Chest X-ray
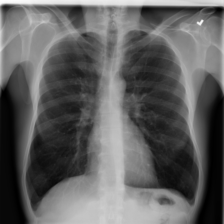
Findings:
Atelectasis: negative
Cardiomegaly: negative
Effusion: negative
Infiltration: negative
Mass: negative
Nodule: negative
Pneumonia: negative
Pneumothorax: negative
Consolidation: negative
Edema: negative
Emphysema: negative
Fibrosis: negative
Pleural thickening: negative
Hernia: negative